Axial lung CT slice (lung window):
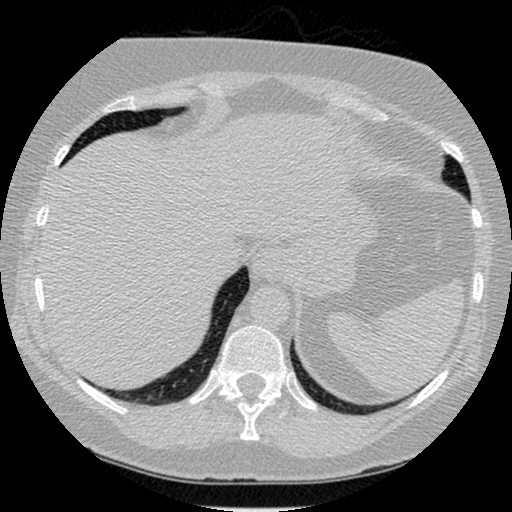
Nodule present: no